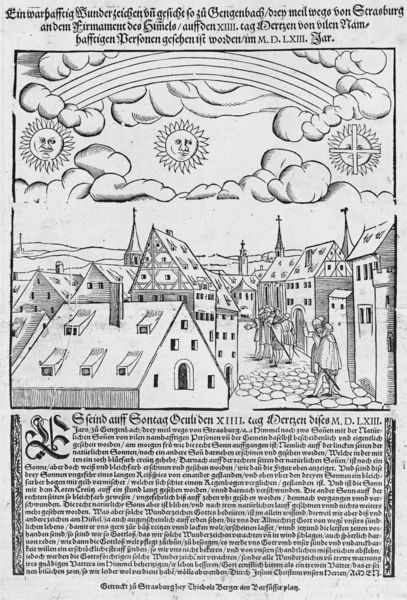
Titel: Ein warhafftig Wunderzeichen
Künstler: Thiebold Berger
Standort: Zürich.
Institution: Wickiana
Schlagwörter: himmel, weiß, wolken, menschen, stadt, fenster, strasse, tür, zeichnung, dach, gebäude, haus, weg, wolke, leute, gesichter, geschichte, rahmen, steine, häuser, hügel, sonnenaufgang, wind, sonne, drei, kamin, schornstein, turm, schrift, papier, bogen, fassaden, gasse, pflaster, berge, dorf, dächer, giebel, schornsteine, sonnenuntergang, platz, rand, deutsch, kirchtürme, plaster, mond, buch, kreuz, türme, strahlen, gauben, druck, seite, illustration, kopfsteinpflaster, pflastersteine, schwarzweiß, text, zeitung, buchstabe, buchstaben, bürger, kreise, überschrift, buchdruck, kreuze, fachwerk, menscehn, letter, altdeutsch, beschreibung, sonnen, regenbogen, mansarden, begrenzung, seriendruck, gazben, schwarz grau, rürme, illustratopn, kalenderblatt 16.jhdt, stadtansicht 16.jhdt